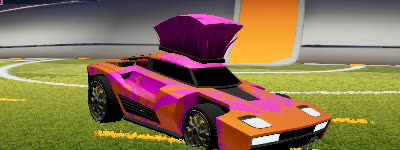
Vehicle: breakout